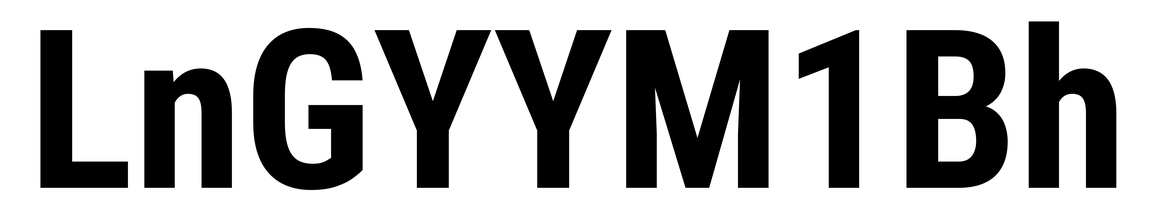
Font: Roboto_Condensed_Bold